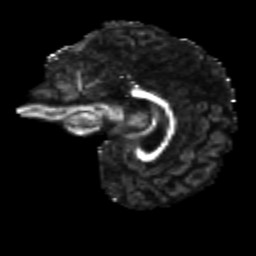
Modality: FA
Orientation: sagittal
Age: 26
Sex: male
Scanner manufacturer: siemens
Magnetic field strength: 3 T
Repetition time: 8.6 s
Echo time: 0.095 s